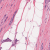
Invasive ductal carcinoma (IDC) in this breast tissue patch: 1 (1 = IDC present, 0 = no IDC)